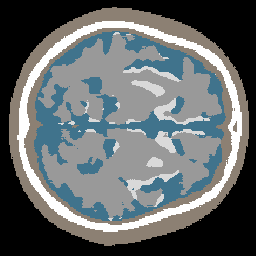
Label: no_lesion